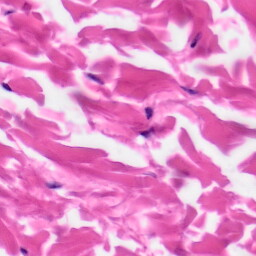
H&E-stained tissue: Skin